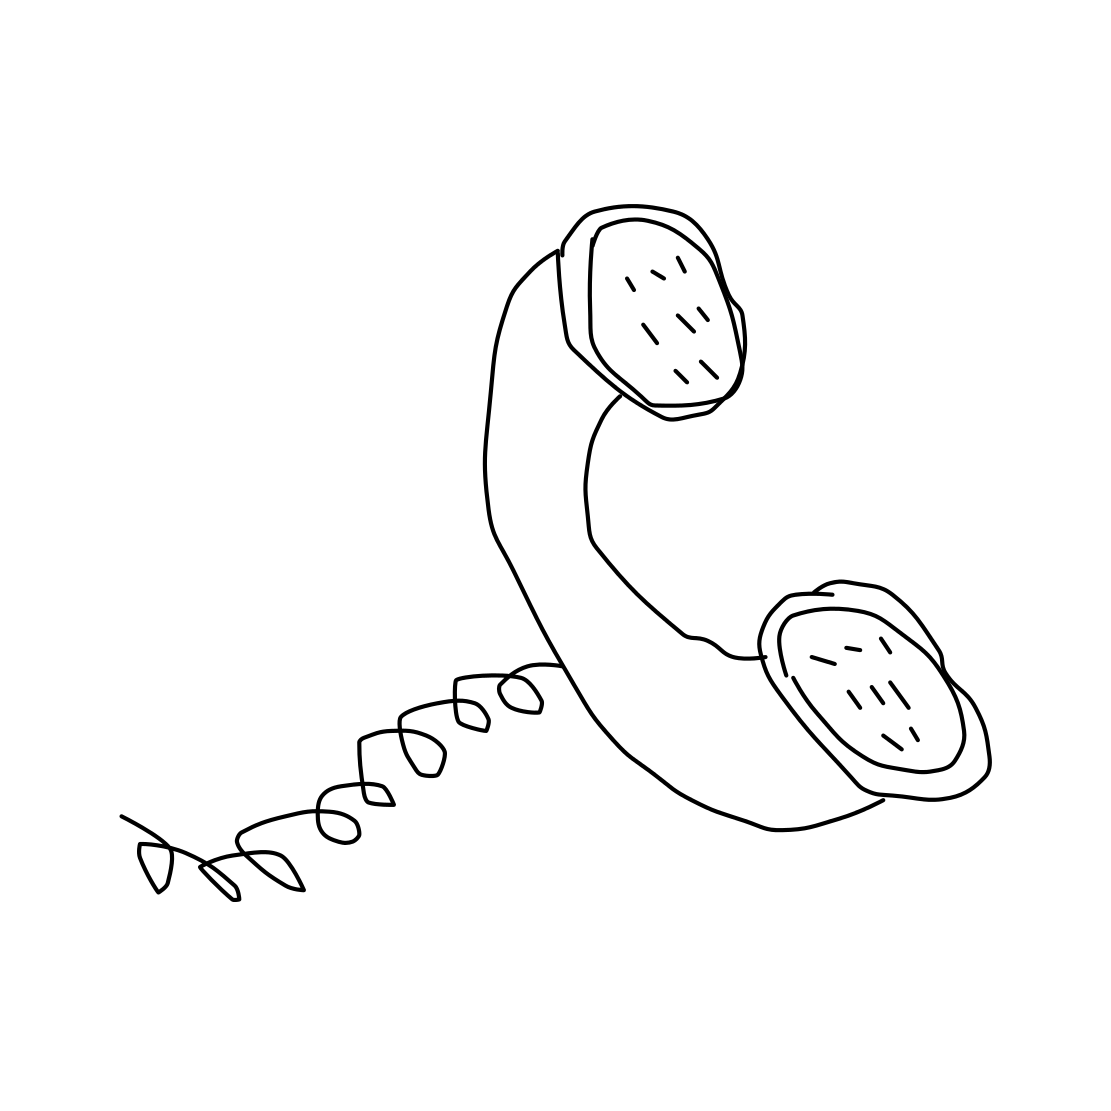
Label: telephone